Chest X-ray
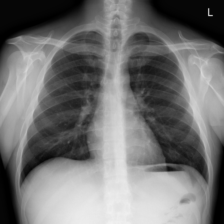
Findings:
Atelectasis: negative
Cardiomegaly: negative
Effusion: negative
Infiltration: negative
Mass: negative
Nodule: negative
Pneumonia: negative
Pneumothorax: negative
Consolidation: negative
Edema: negative
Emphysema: negative
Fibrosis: negative
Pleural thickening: negative
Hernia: negative